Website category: sports
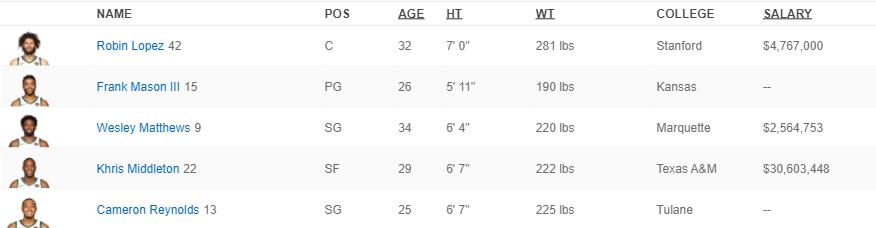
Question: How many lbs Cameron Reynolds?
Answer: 225 lbs

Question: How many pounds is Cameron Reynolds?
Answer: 225 lbs

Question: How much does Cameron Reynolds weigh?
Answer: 225 lbs

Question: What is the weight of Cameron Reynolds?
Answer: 225 lbs

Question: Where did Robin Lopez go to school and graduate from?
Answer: Stanford

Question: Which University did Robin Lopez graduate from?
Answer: Stanford

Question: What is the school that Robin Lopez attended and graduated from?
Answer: Stanford

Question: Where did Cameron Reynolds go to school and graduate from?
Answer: Tulane

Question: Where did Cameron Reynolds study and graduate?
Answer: Tulane

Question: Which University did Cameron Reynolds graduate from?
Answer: Tulane

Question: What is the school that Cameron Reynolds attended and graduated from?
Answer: Tulane

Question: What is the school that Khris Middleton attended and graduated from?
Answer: Texas A&M

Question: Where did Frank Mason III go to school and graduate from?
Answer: Kansas

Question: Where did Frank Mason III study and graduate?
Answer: Kansas

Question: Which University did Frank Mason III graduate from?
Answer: Kansas

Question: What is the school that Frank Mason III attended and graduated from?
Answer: Kansas

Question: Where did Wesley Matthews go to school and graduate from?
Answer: Marquette

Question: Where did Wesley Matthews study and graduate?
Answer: Marquette

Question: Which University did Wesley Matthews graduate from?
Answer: Marquette

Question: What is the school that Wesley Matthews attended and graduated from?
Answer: Marquette

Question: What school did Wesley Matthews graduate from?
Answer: Marquette

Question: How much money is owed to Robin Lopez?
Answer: $4,767,000

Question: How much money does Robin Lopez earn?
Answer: $4,767,000

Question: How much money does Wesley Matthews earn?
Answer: $2,564,753

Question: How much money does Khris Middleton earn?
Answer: $30,603,448

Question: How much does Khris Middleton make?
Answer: $30,603,448

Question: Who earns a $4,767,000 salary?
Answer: Robin Lopez

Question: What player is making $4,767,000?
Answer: Robin Lopez

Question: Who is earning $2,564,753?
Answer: Wesley Matthews

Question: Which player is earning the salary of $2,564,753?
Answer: Wesley Matthews

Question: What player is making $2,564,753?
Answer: Wesley Matthews

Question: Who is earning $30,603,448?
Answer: Khris Middleton

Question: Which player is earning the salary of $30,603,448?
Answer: Khris Middleton

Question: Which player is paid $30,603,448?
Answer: Khris Middleton

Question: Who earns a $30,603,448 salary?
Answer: Khris Middleton

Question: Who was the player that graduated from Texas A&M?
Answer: Khris Middleton

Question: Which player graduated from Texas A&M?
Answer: Khris Middleton

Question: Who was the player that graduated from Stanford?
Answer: Robin Lopez

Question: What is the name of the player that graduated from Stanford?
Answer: Robin Lopez

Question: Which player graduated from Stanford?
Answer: Robin Lopez

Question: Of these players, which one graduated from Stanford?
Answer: Robin Lopez

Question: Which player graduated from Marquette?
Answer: Wesley Matthews

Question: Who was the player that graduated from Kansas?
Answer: Frank Mason III

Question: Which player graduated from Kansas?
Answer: Frank Mason III

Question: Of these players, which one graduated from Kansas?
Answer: Frank Mason III

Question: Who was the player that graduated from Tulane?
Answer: Cameron Reynolds

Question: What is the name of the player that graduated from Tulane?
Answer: Cameron Reynolds